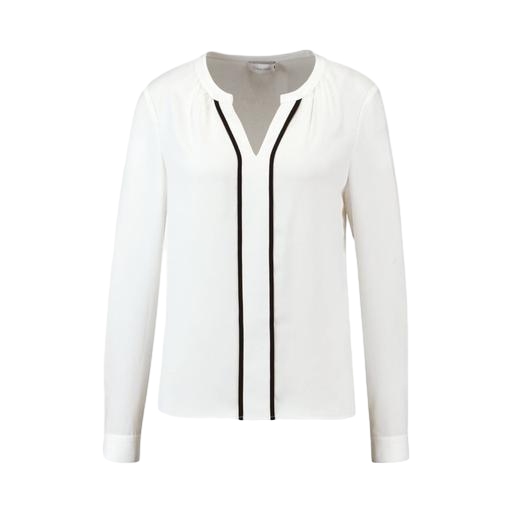
white contrast-trim shirt, white long-sleeved blouse, v-neck long-sleeve blouse, white background